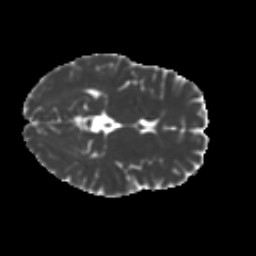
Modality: MD
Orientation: axial
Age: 44
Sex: female
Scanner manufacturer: ge
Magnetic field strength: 3 T
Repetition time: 7.8 s
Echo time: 0.0606 s